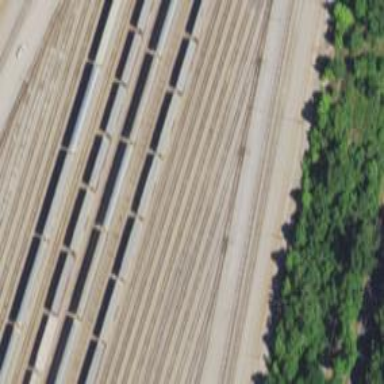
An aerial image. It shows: Railway siding with rails.